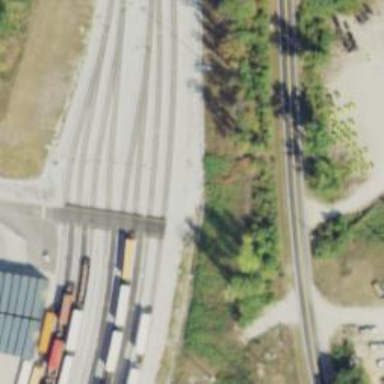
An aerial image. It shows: Railway level crossing.